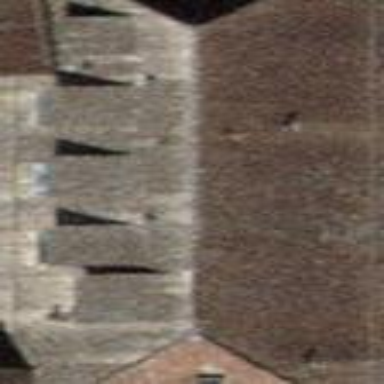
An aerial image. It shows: Building featuring roof tiles with half-hipped shape. The roof orientation is along the building.